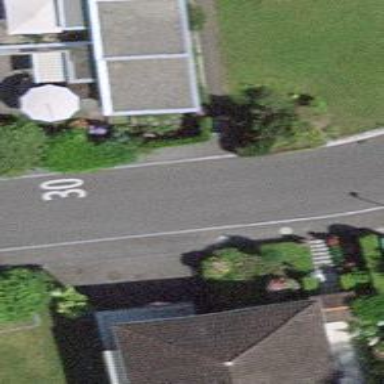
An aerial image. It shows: Kerb serving as barrier.